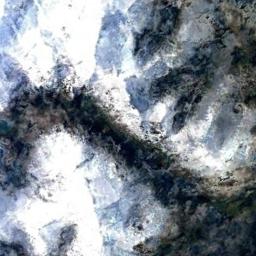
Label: snowberg